Brain MRI, t2w sequence, axial 2D slice.
Patient: age 29, sex M, weight 95 kg, height 1.95 m
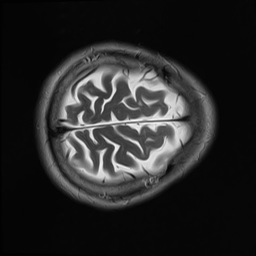